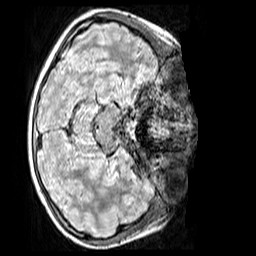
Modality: FLAIR
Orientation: axial
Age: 9
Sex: male
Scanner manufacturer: siemens
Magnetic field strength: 3 T
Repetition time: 5 s
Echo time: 0.388 s